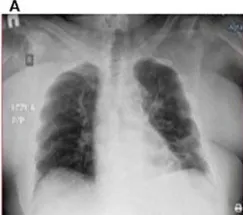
Dynamics of chest X-ray after adding a continuous infusion of meropenem: CXR on the 1st day.
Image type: radiology (x_ray)